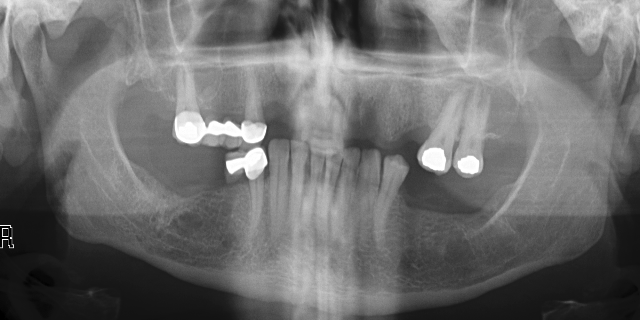
adult